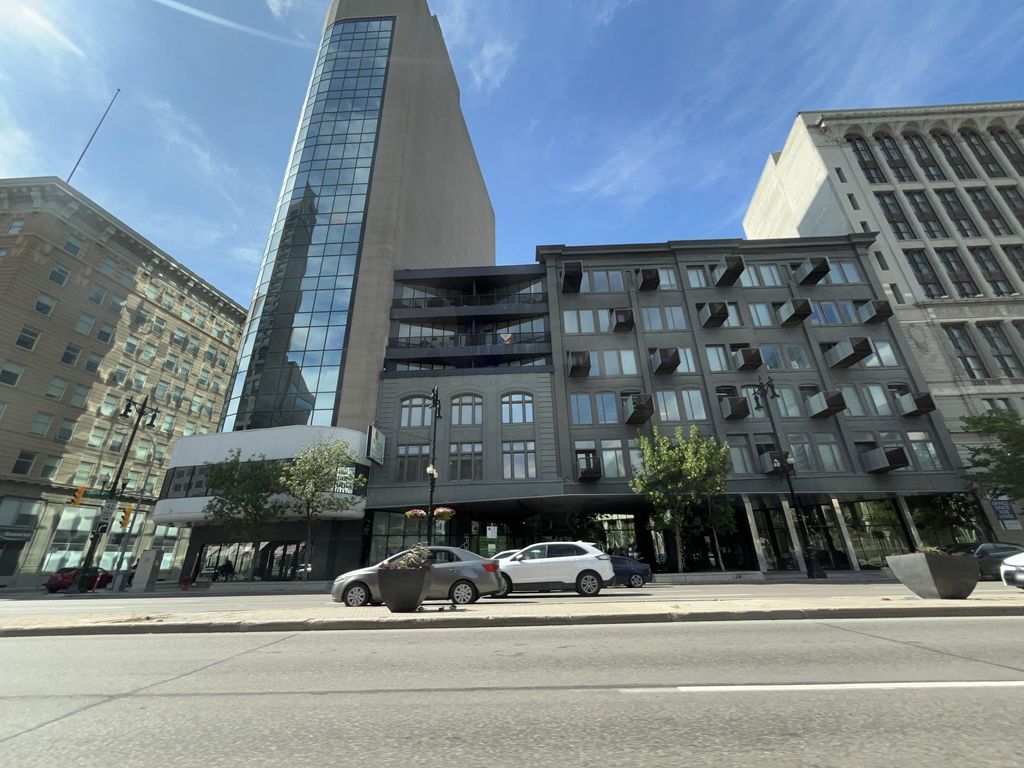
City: winnipeg